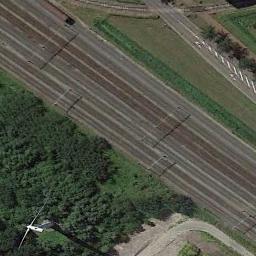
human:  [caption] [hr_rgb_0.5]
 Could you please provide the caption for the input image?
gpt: These railways have a grove of trees on one side of the railways .

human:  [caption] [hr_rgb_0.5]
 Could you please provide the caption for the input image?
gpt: There are dense buildings on both sides of the railway .

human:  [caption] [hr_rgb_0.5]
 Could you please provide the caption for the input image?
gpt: There are many trees beside the railway .

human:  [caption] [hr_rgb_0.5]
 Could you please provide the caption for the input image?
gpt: The railway is next to some trees and grass .

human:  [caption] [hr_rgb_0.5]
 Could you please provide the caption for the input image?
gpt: There are some green trees beside the railway .